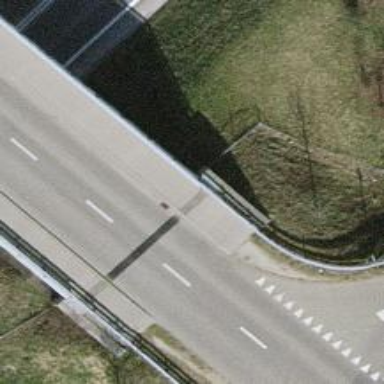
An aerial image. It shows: Unclassified road bridge with concrete surface.